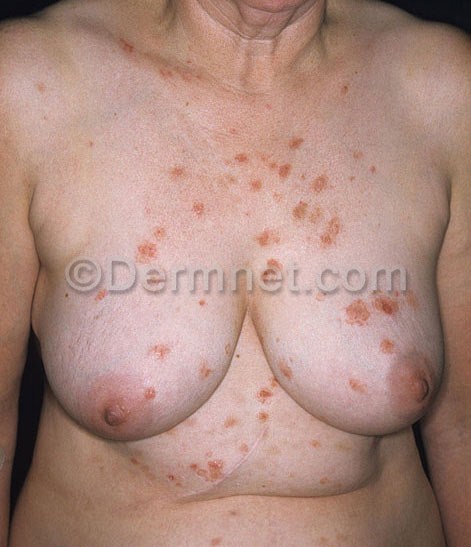
Disease: Bullous Disease Photos